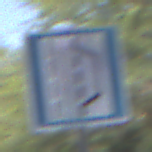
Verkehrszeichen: NothalteUndPannenbucht
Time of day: Midday
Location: Roofed (Underpass)
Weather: Clear
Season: NotSpecified
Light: Natural